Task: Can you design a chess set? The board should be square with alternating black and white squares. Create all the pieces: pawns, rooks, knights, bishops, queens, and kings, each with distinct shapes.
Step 4187:
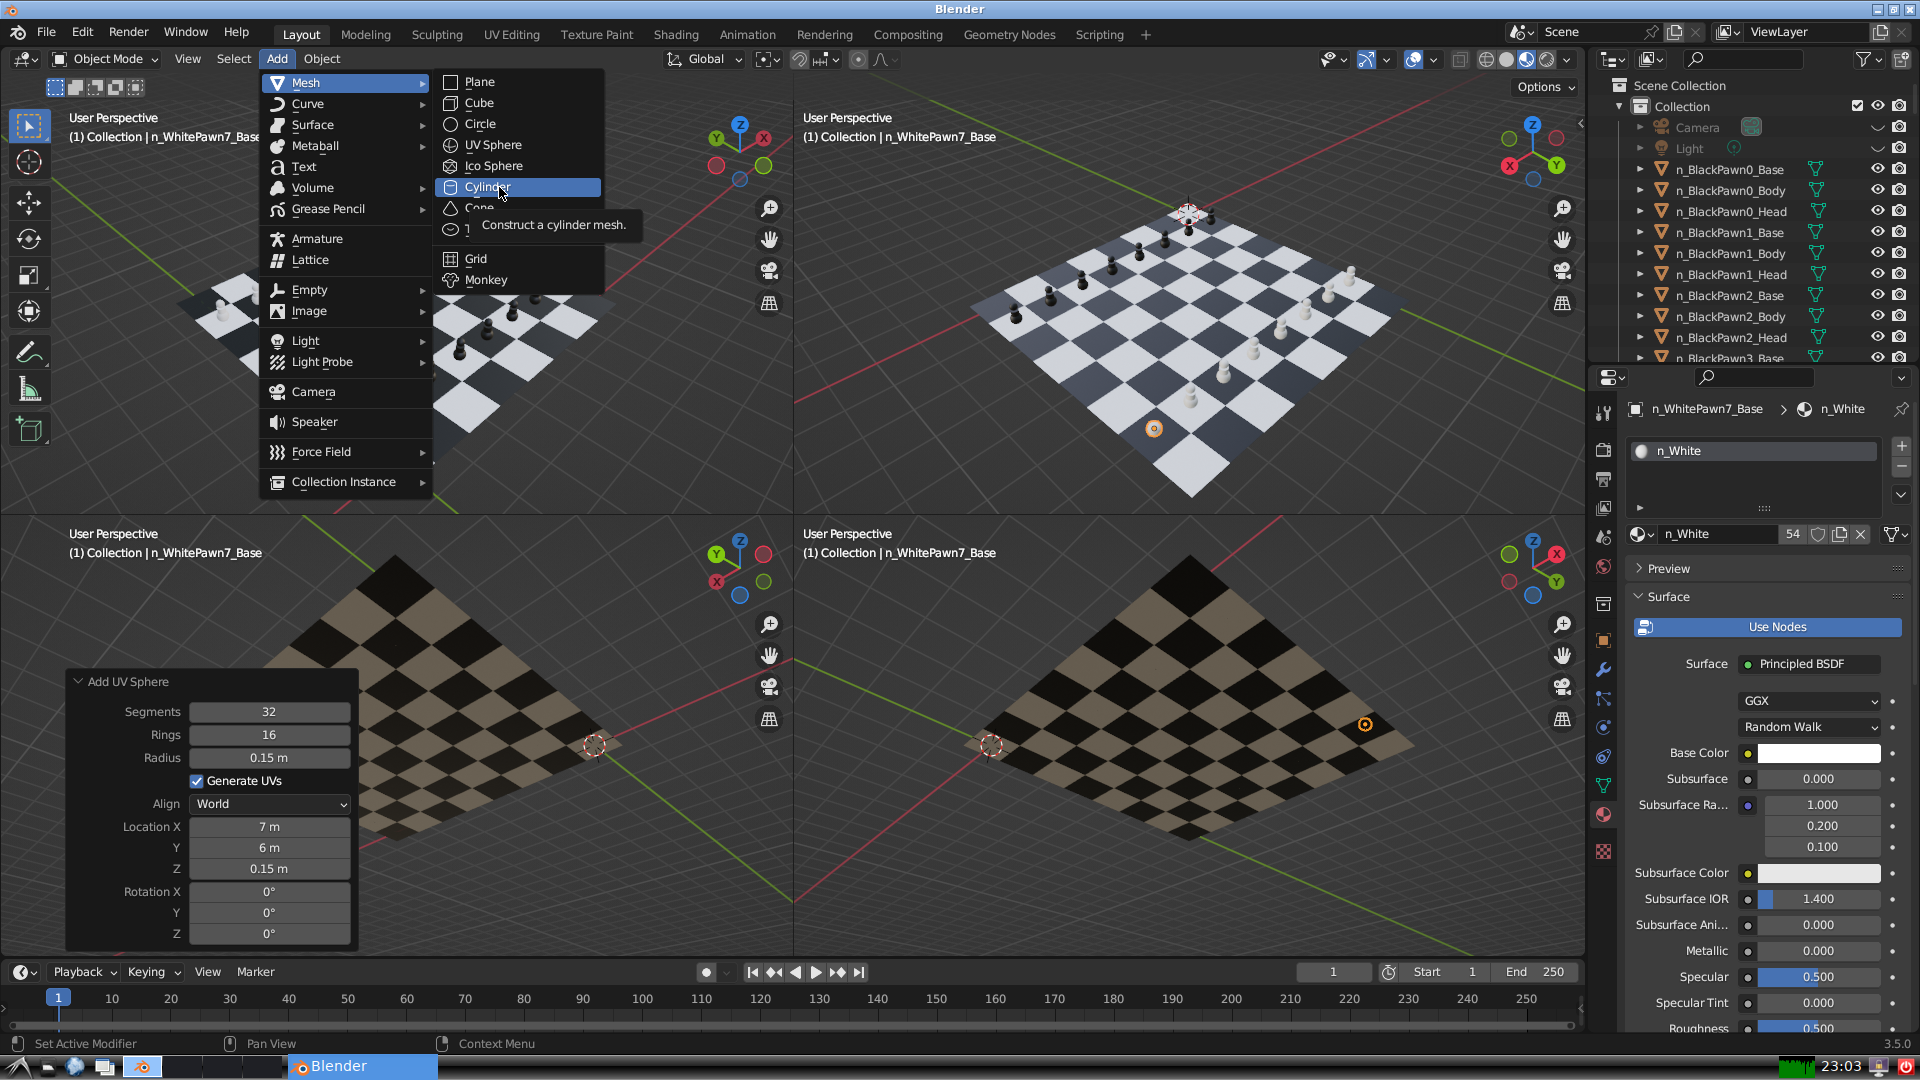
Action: click: no